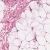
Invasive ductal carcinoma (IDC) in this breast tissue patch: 0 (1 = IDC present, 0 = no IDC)